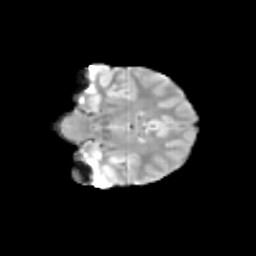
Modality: T2w
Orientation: coronal
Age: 11
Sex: female
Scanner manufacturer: siemens
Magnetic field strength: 3 T
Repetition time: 3.8 s
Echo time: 0.07 s